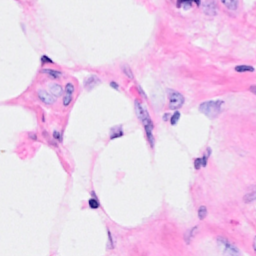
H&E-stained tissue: Breast